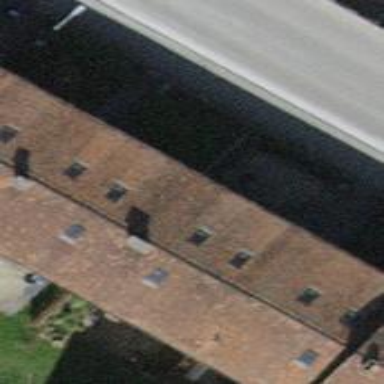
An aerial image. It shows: Gabled house with the roof oriented across.